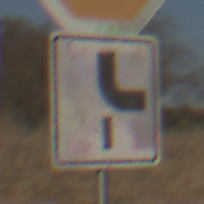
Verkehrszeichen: VerlaufVorfahrtsstrasse10
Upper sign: Stop
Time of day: MorningAfternoon
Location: Outdoor (Nature)
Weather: PartlyCloudy
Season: NotSpecified
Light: Natural